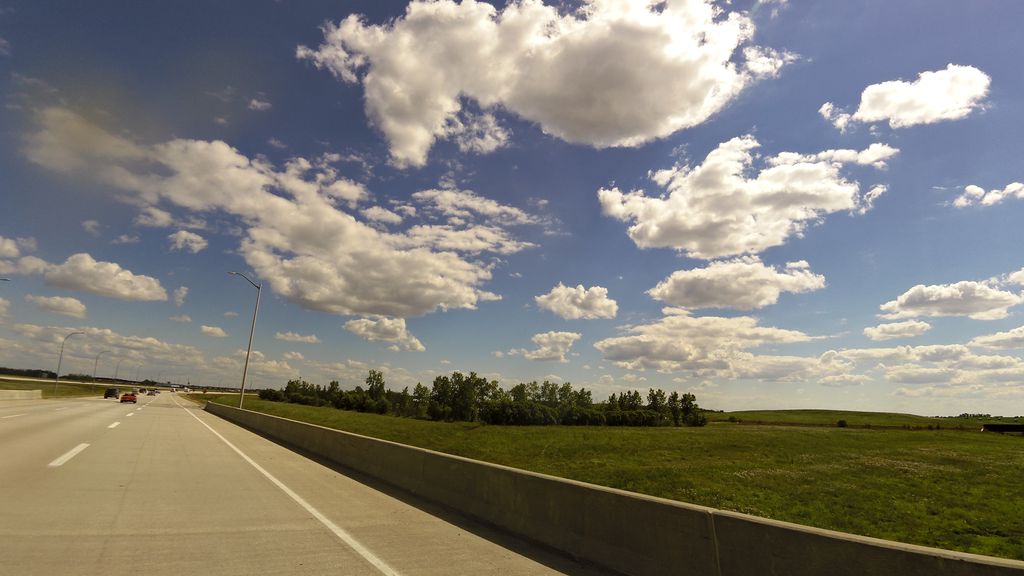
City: winnipeg